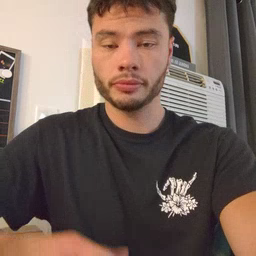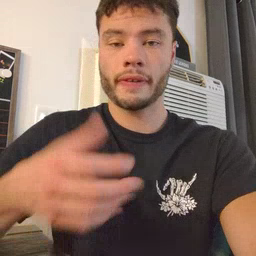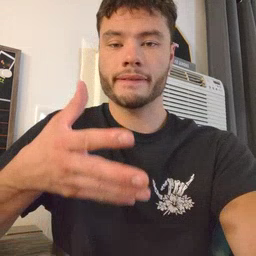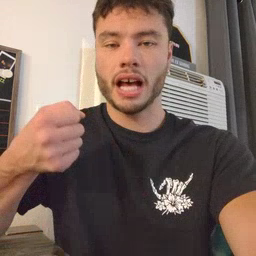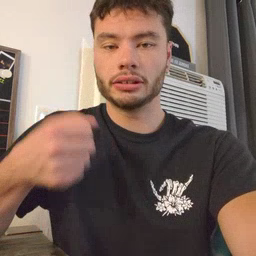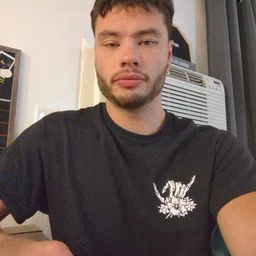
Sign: fast